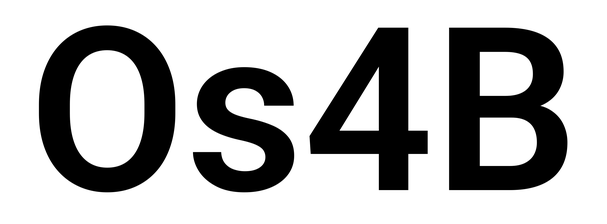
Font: Roboto_SemiBold